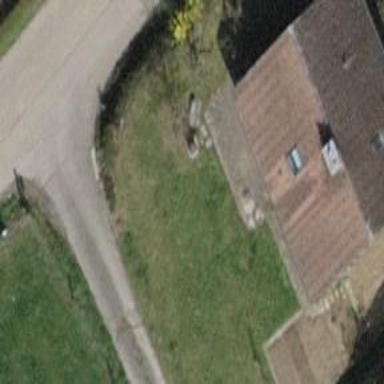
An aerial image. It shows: Detached building with gabled roof.